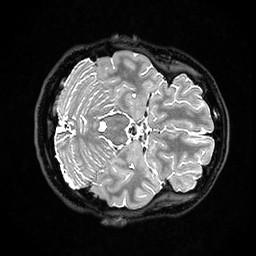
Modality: T2w
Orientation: axial
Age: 26
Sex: female
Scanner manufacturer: ge
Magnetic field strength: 3 T
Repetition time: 3.202 s
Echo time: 0.06589 s